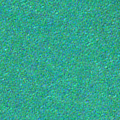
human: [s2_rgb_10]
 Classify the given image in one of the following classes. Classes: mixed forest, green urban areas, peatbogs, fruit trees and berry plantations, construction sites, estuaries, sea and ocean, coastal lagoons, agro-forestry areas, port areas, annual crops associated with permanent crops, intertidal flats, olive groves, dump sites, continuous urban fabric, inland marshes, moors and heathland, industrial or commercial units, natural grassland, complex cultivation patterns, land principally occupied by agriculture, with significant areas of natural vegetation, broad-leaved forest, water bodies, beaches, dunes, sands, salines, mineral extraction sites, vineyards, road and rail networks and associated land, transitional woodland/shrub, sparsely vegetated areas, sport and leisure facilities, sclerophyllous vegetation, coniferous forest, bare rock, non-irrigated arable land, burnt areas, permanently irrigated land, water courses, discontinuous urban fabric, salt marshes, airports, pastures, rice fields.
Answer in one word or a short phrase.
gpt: sea and ocean